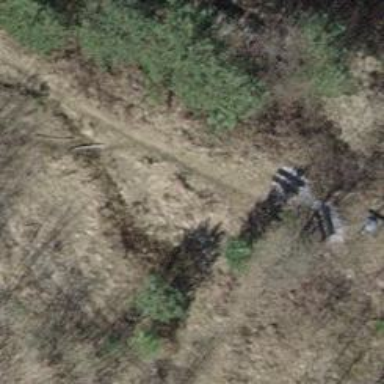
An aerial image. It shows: Unpaved path.